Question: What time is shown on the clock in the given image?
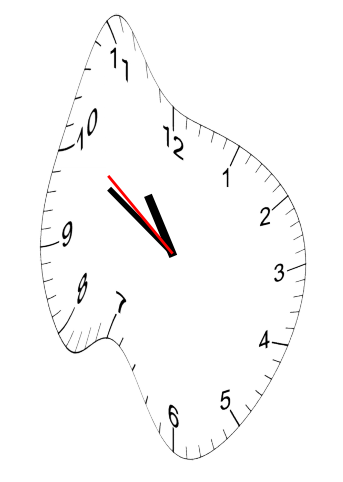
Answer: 10:49:51